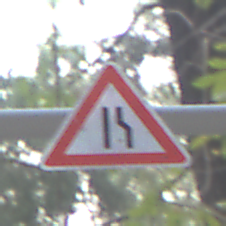
Verkehrszeichen: EinseitigVerengteFahrbahnRechts
Umgebung: Outdoor, Nature
Tageszeit: SunriseSunset
Wetter: NotSpecified
Licht: Natural
Jahreszeit: Autumn
Kontrast: MediumContrast